Question: My code is below
'''
<?php
foreach($query2->result() as $row2)
{
$sub_head_id = $row2->sub_head_id;
?>
<tr>
<?php
$query3 = $this->db->select('farm_id')->get('spf_farm_info'); $she_am_total = 0;
foreach($query3->result() as $row3)
{
$farm_id_inner = $row3->farm_id;
?>
<td>
<?php
$s_h_e_amount = $this->report_model->get_amount($farm_id_inner,$head_id,$sub_head_id);
?>
</td>
<?php
}
?>
<td>
<?php
$total += $s_h_e_amount;
?>
</td>
</tr>
<?php
}
}
?>
'''
Basically i want to know how can i solve it,
'''
<tr>
<?php
$query3 = $this->db->select('farm_id')->get('spf_farm_info'); $she_am_total = 0;
foreach($query3->result() as $row3)
{
?>
<td>
<?php
echo "Total :";
echo $total;
?>
</td>
<?php
}
?>
<td>
Grand Total:
</td>
</tr>
'''
Here, Table column will increase dynamically, and will get different value every td(may be 2/3/4/..) from get_amount function.
Now i want to sum every tr's value according to column.
here it will be sum dynamically which will be show.

Please help me how can i solve properly
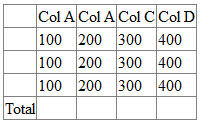
Answer: Here , since using Codeigniter, it will be used that select_sum(). then will get proper result.